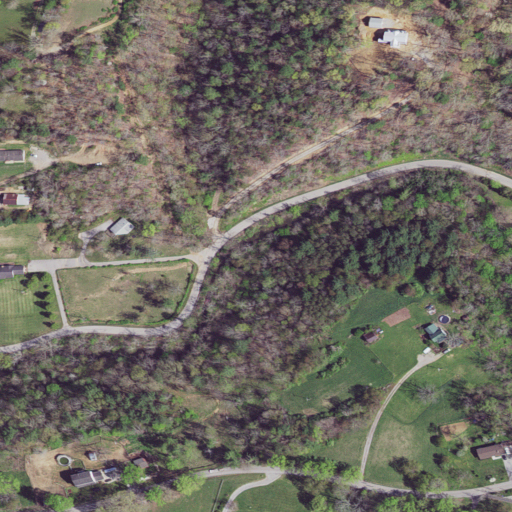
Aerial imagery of valley in Virginia named Fox Hollow containing deciduous forest, mixed forest, low intensity development, pasture, shrub, open development, evergreen forest, medium intensity development, and grassland